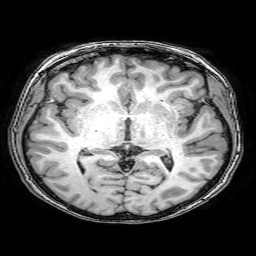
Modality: T1w
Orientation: coronal
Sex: female
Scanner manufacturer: philips
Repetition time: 0.008202 s
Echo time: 0.00376 s